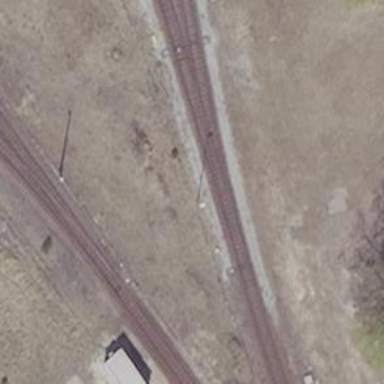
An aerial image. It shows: Railway switch.